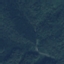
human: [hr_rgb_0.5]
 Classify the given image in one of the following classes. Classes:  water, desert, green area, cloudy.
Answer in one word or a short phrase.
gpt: green area